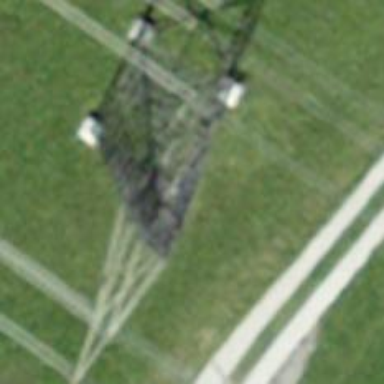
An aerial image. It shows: Towering power structure.